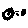
Label: sun